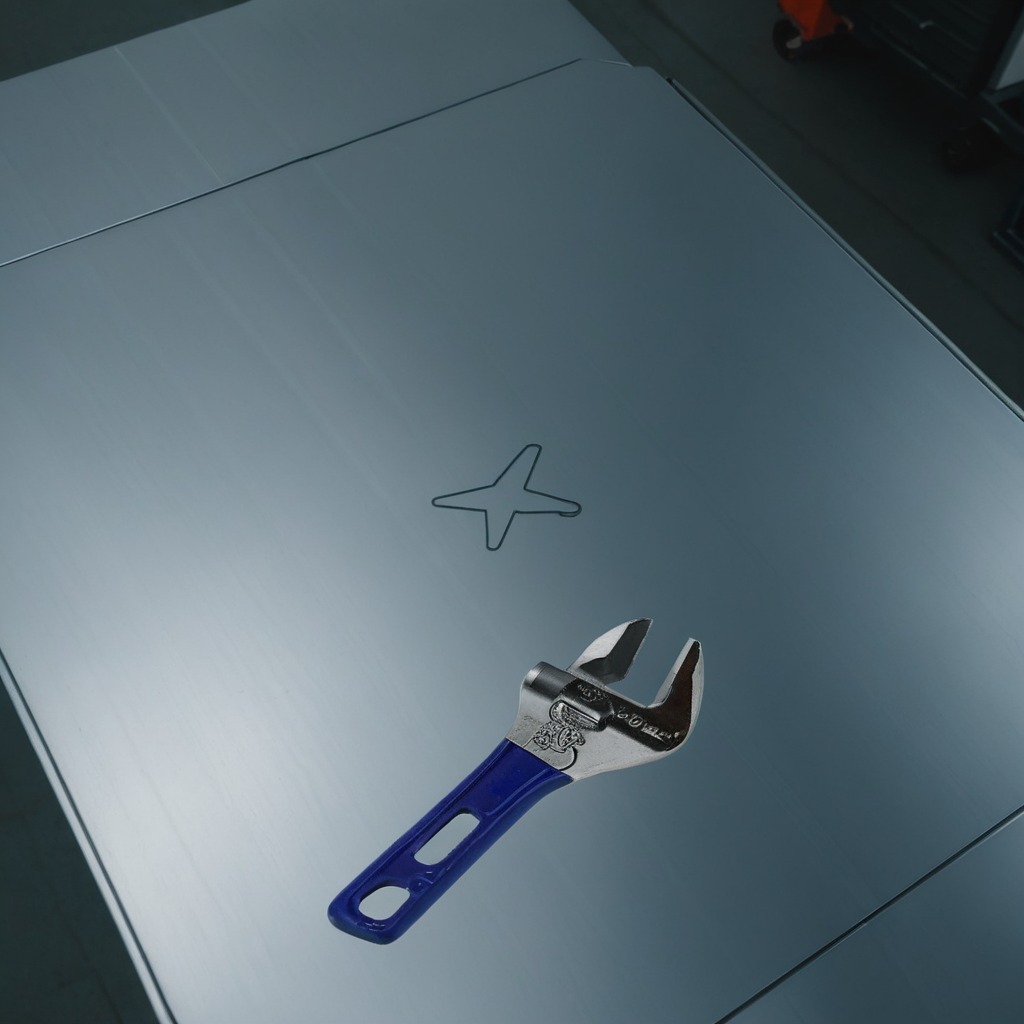
An wrench lies on the toolbox surface in an airplane hangar workshop 8K.